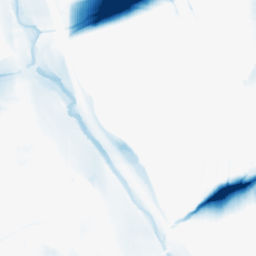
Category: morphological
Decomposition family: morphological_square
Decomposition parameters: operation: closing
size: 50
Upsampling method: quintic
Upsampling parameters: scale: 4
Upsampling scale: 4